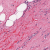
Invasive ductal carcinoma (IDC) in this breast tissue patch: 0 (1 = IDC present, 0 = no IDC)